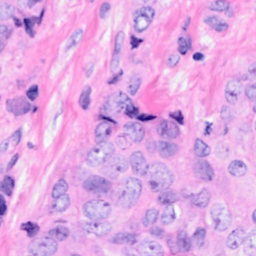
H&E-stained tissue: Breast